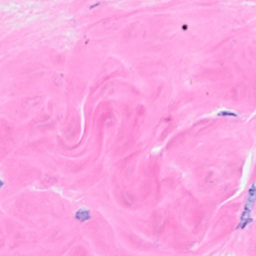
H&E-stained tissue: Breast